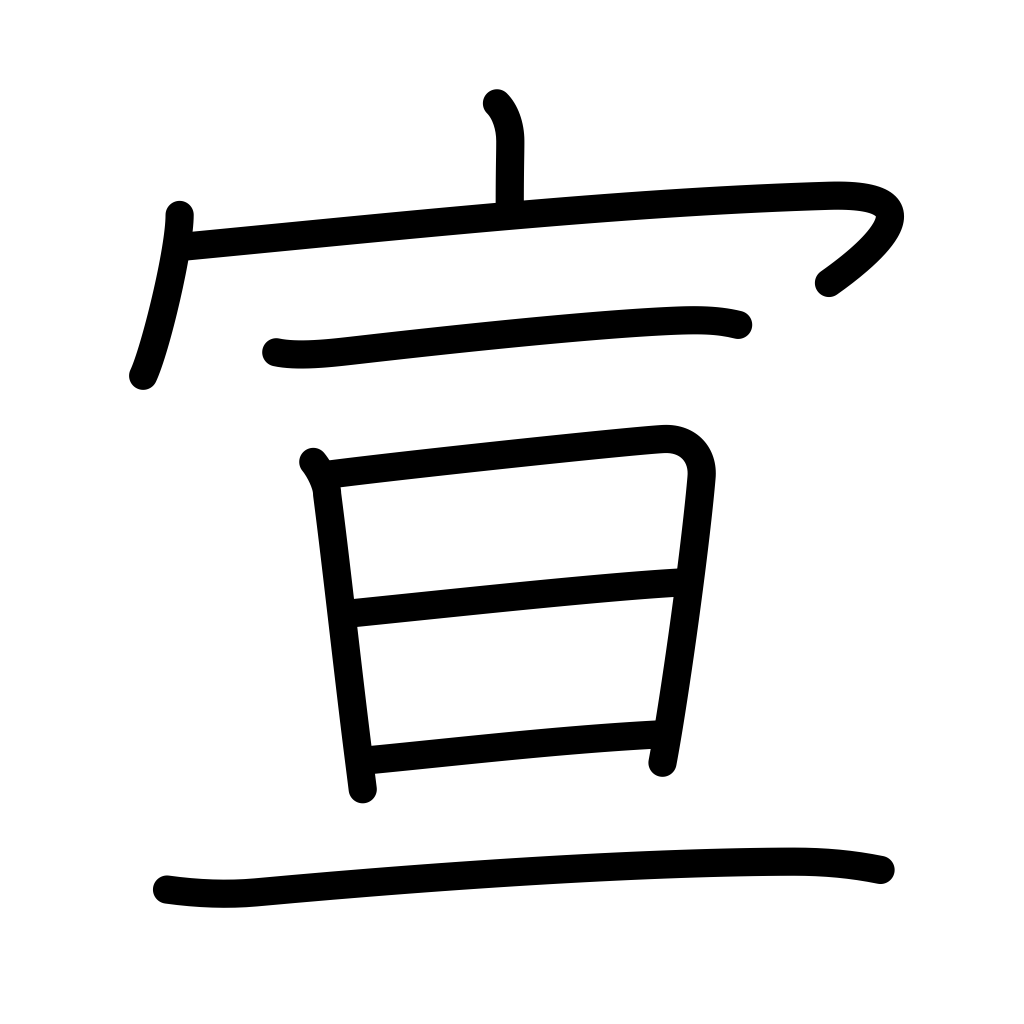
Meaning: proclaim, say, announce